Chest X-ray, PA view. Patient: 63 years old, sex M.
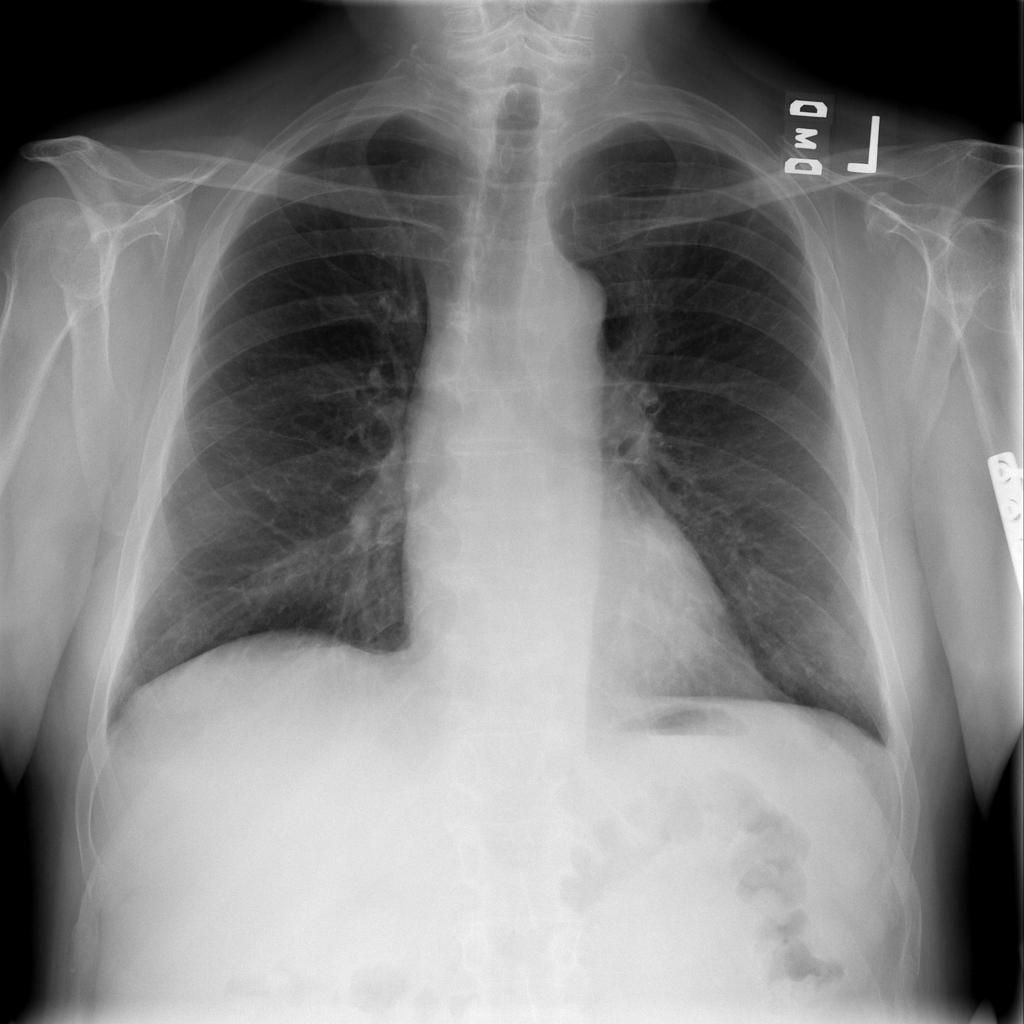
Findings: No Finding